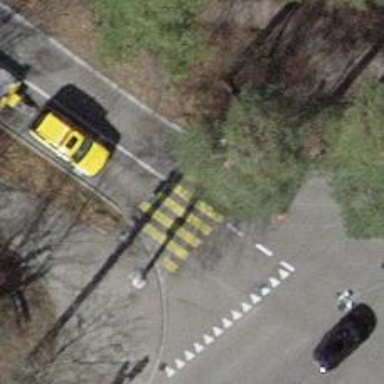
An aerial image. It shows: Zebra crossing with traffic signals.